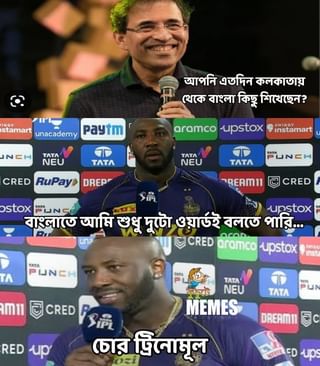
Text: আপনি এতদিন কলকাতায় থেকে বাংলা কিছু শিখেছেন? বাংলাতে আমি শুধু দুটো ওয়ার্ডই বলতে পারি... চোর ট্রিনোমূল
Label: Hate
Hate category: Political
Targeted group: Organization